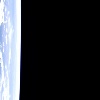
Label: space